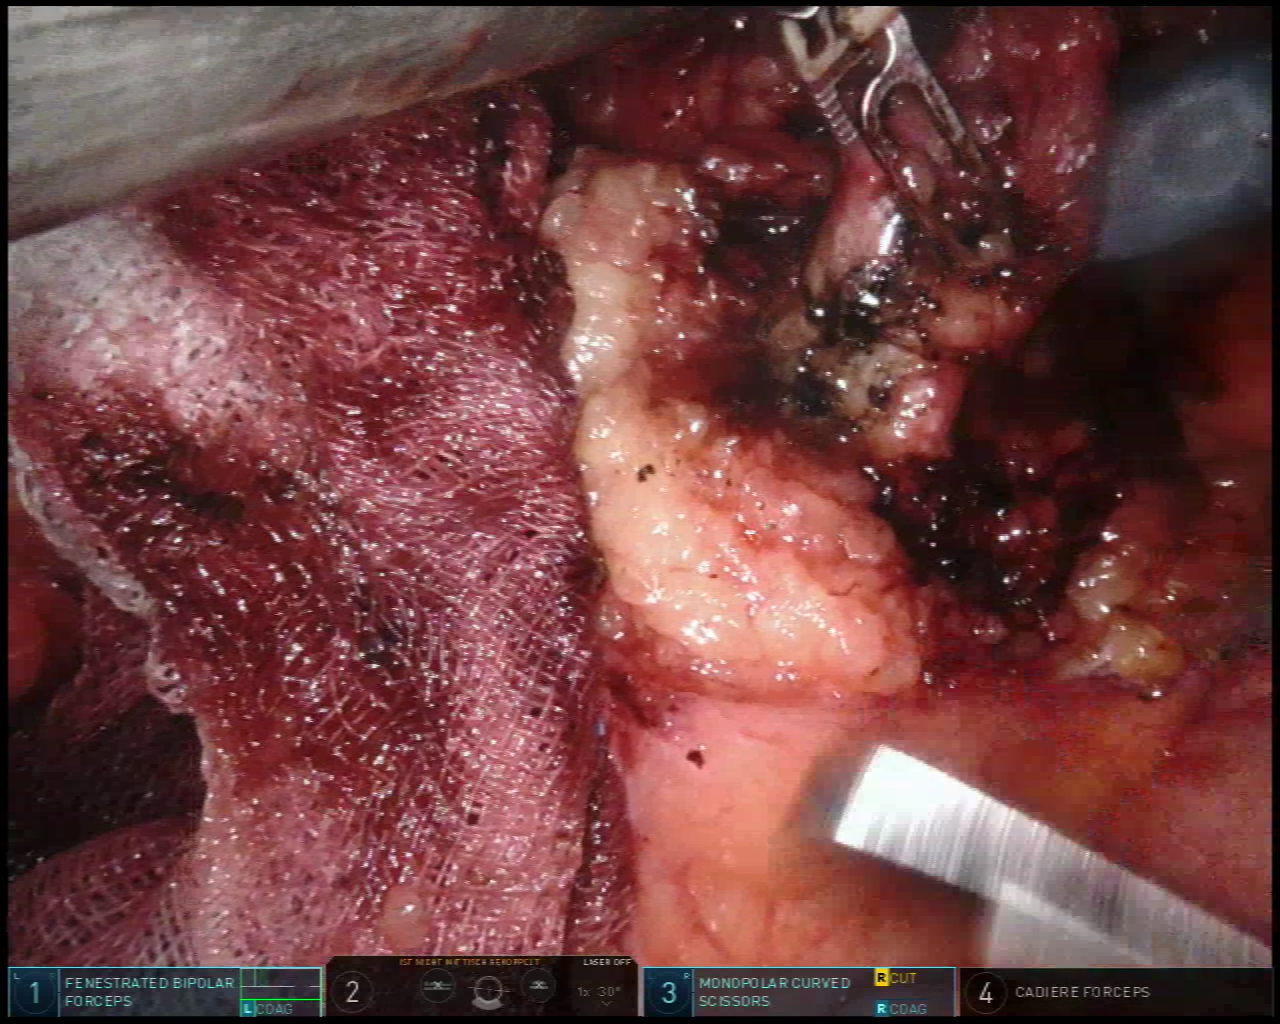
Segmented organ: inferior_mesenteric_artery
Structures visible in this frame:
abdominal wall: no
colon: no
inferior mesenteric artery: yes
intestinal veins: no
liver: no
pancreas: no
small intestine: no
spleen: no
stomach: no
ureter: no
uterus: no
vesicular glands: no